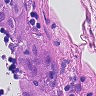
Metastatic tissue present: yes